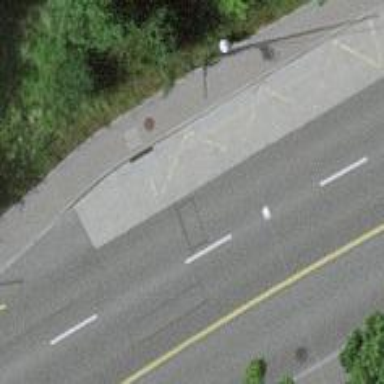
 and bus lane on the right. The right side also serves as shared bus and cycle lane."